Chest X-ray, PA view. Patient: 25 years old, sex M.
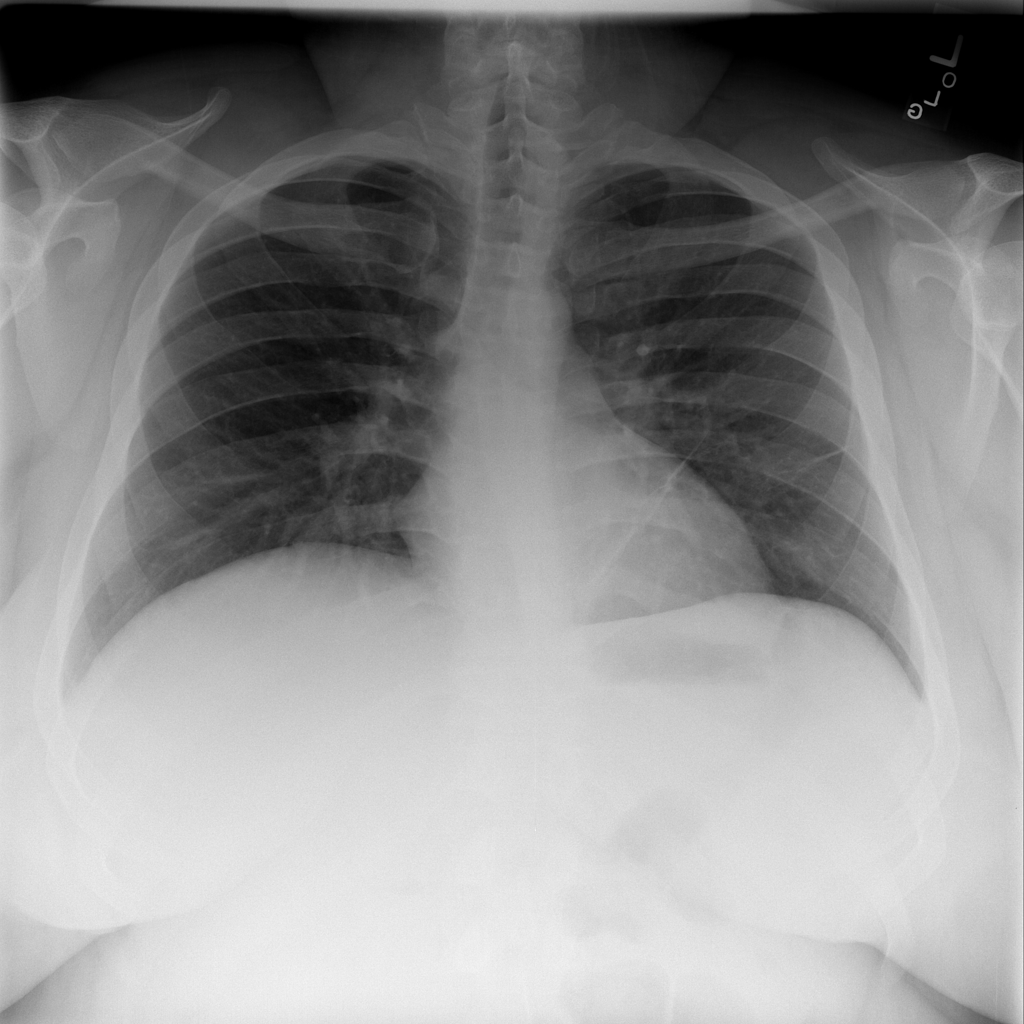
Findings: Atelectasis